Interaction volume radius: 10 \u00c5
Interaction volume height: 10 \u00c5
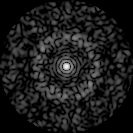
Disorder parameter: 0.8158